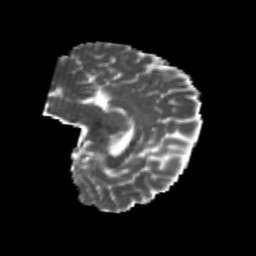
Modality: MD
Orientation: sagittal
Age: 23
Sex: female
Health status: healthy
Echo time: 0.074 s